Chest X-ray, PA view. Patient: 63 years old, sex M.
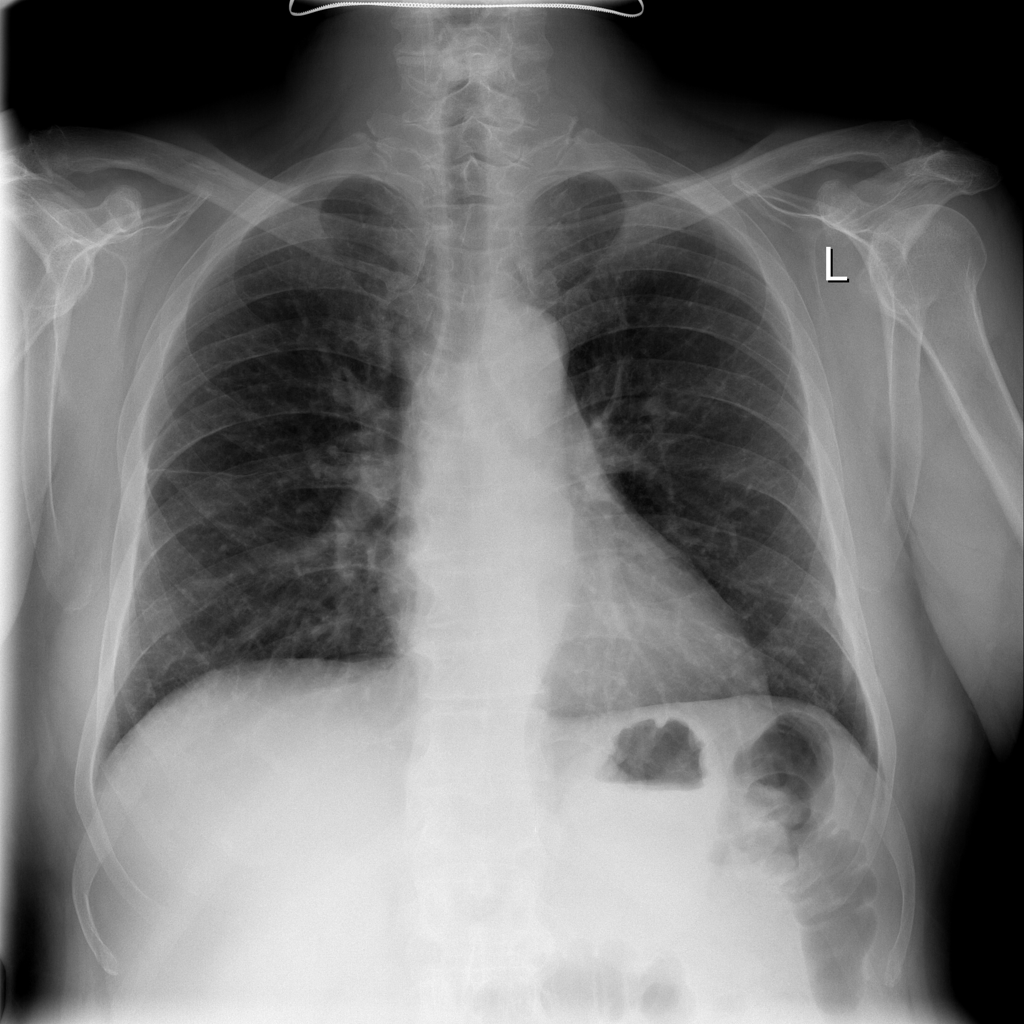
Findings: No Finding